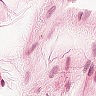
Metastatic tissue present: no